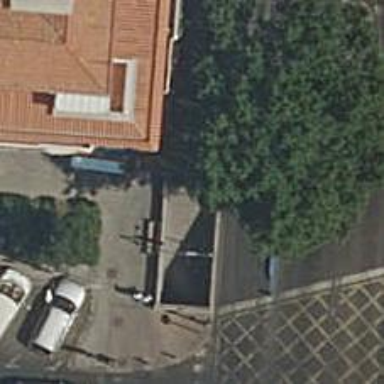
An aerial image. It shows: Subway entrance for railway system.